Field crop: tomato
Growth stage: 2
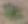
Species: solanum